Aerial crown-view tile of a tropical tree (Barro Colorado Island, Panama), acquired 20250818:
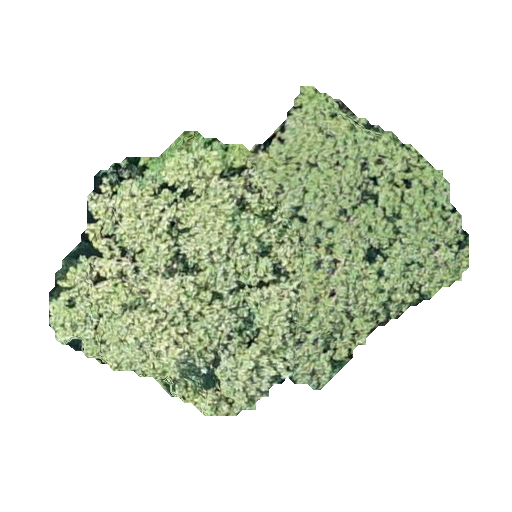
Species: Hieronyma alchorneoides
GBIF accepted scientific name: Hieronyma alchorneoides
Crown area: 124.6 m²